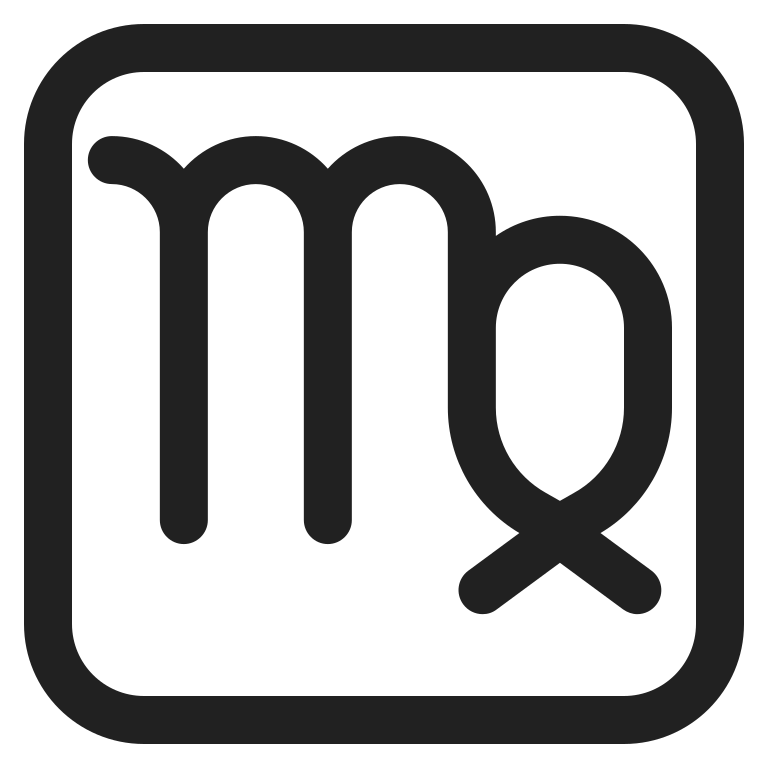
virgo high contrast